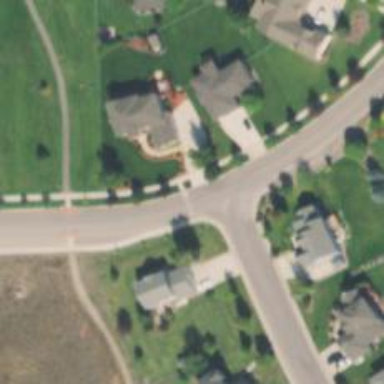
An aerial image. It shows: Unmarked road crossing.